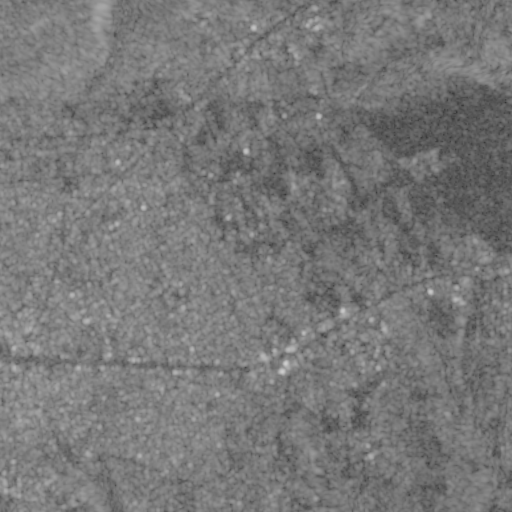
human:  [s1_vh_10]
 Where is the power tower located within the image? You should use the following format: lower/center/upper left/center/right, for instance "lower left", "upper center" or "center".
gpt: The power tower is located in the upper of the image.
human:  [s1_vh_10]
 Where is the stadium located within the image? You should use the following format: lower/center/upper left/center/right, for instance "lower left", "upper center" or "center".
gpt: The stadium is located in the lower left of the image.
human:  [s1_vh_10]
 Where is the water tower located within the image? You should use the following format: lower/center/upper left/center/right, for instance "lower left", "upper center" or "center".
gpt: The water tower is located in the lower center of the image.
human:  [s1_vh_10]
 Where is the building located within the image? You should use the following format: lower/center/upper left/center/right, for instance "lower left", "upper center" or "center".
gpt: There is no building in the image.

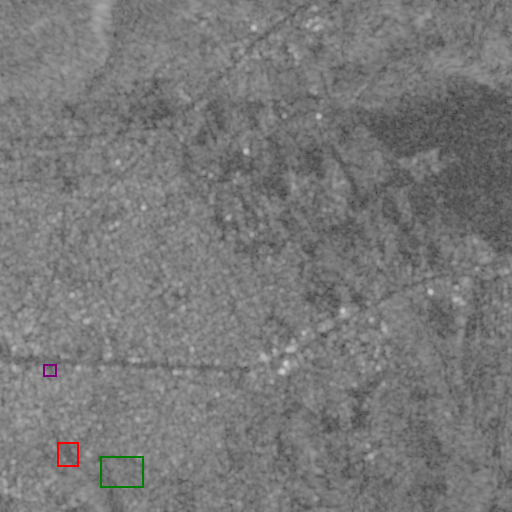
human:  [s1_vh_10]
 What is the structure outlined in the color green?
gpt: The structure outlined in green is a park.
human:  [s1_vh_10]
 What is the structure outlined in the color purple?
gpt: The structure outlined in purple is a parking lot.
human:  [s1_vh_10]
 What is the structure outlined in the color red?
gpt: The structure outlined in red is a stadium.
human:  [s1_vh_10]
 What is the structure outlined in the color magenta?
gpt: There is no magenta outline.